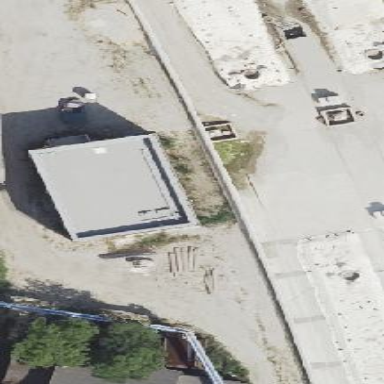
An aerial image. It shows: Service building.